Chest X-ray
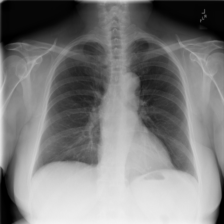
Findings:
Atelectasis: negative
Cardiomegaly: negative
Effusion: negative
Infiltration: negative
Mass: negative
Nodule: negative
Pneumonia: negative
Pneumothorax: negative
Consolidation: negative
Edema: negative
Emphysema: negative
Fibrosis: negative
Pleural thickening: negative
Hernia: negative